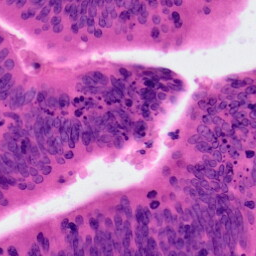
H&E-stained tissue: Colon